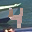
Label: 4